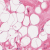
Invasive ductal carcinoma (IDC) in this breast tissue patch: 0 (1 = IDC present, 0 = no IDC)